Current action and preconditions to check: trajectory_clear

Your task: For each precondition in the list above, predict whether it will hold at this action.

Consider the current scene as observed from the mobile robot's camera, and analyze the predicted future states of all dynamic agents (e.g., people, animals, vehicles, or any moving entities) within the NEXT SECOND.

IMPORTANT: Only answer "very likely" if you are absolutely certain—based on strong, clear evidence—that a dynamic agent will violate the precondition in the predicted future state. Do NOT answer "very likely" for unlikely, ambiguous, or low-probability risks.

Ask yourself for each precondition: Is there a high probability, with clear and convincing evidence, that the predicted future states of any dynamic agent will interfere with the predicted future state of the currently executing action within the NEXT SECOND, causing that precondition to fail?

Assess the risk level based on these predictions. Use "likely" or "very likely" if motions create a clear risk of interference.

Use "neutral" or "improbable" if agents are nearby but their predicted paths are clearly diverging or non-conflicting.

Failure Risk Categories: "very improbable", "improbable", "neutral", "likely", "very likely"

Answer Format: Output ONLY the probability_of_failure value from these categories: "very improbable", "improbable", "neutral", "likely", "very likely"

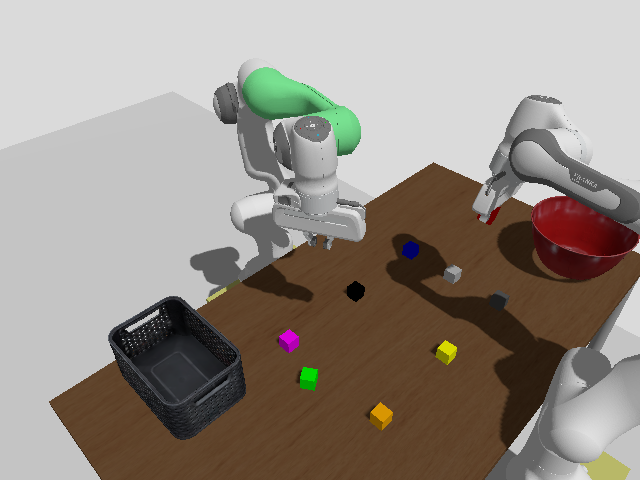

Answer: very improbable